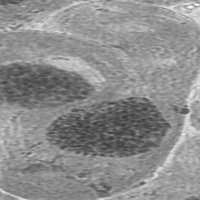
Label: prophase